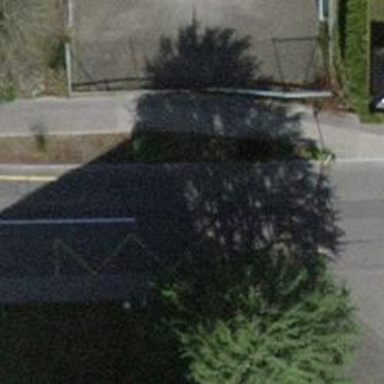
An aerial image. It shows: Public transport stop position.